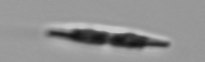
Label: pennate